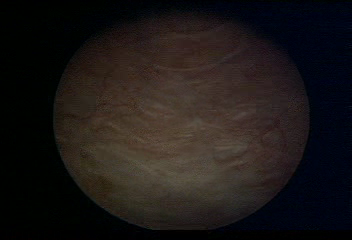
Modality: WLC
Class: Normal mucosa
Bladder cancer association: No